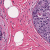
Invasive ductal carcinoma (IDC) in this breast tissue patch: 0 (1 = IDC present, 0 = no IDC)